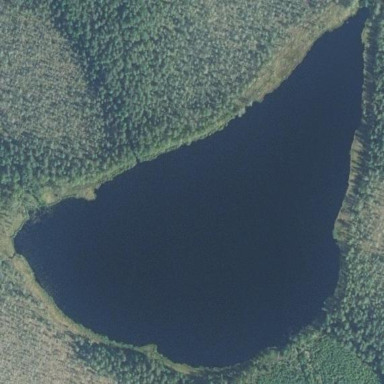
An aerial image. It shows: Pond surrounded by natural water.